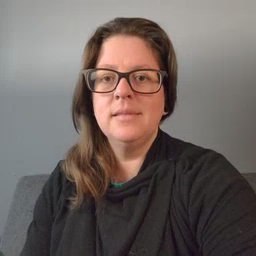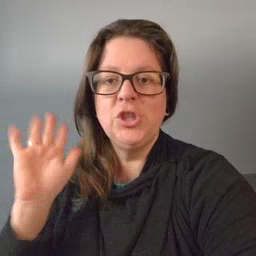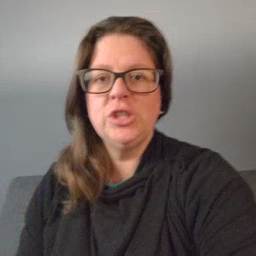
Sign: finish